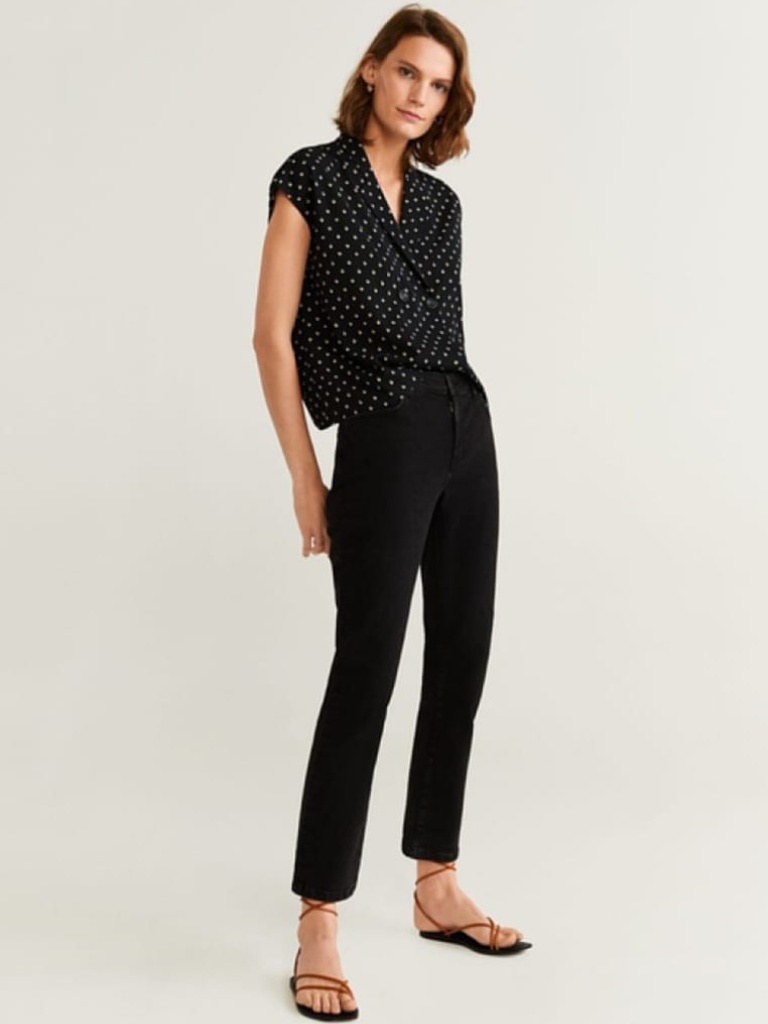
cotton relaxed sleeveless hip length Fully Tucked in v-neck blouse